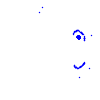
Particle: pion